Question: I currently have a super simple JQuery banner slider within a website that works as I expected it to.
The only issue that I had hoped to have a text overlay over the slideshow, that stays fixed in position, while the images slide in and out behind it.
The code below is the entire web page, all JQuery is linked in externally.
The effect i'm after is:

Actually making the divs to hold the text is no problem, its getting it to actually sit over the slideshow and display permanently, at current its above the slideshow.
'''
<!DOCTYPE html>
<head>
<title>Matt Salmon Film & Photography</title>
<link rel="stylesheet" type="text/css" href="Style.css">
<link href='http://fonts.googleapis.com/css?family=Offside' rel='stylesheet' type='text/css'>
<link href='http://fonts.googleapis.com/css?family=Acme' rel='stylesheet' type='text/css'>
<!-- include jQuery library -->
<script type="text/javascript" src="http://ajax.googleapis.com/ajax/libs/jquery/1.5/jquery.min.js"></script>
<!-- include Cycle plugin -->
<script type="text/javascript" src="http://cloud.github.com/downloads/malsup/cycle/jquery.cycle.all.latest.js"></script>
<script type="text/javascript">
$(document).ready(function() {
$('.slideshow').cycle({
fx: 'scrollRight', // choose your transition type, ex: fade, scrollUp, shuffle, etc...
speed: 750,
timeout: 5000
});
});
</script>
</head>
<body>
<div id="header">
<div id="headerWrapper">
<div id="logo">
<img src="Images/MattLogo.png">
</div> <!-- End of logo -->
<nav>
<ul>
<li><a href="index.html">about me</a></li>
<li><a href="portfolio.html">portfolio</a></li>
<li><a href="projects.html">projects</a></li>
<li><a href="contact.php">contact me</a></li>
</ul>
</nav>
</div> <!-- End of headerWrapper -->
</div> <!-- End of header -->
<div id="wrapper">
<div id="bannerCaption">
Professional Photography & Film
<div class="slideshow">
<img src="Images/BannerPic2.png" width="1000" height="400" />
<img src="Images/BannerPic1.png" width="1000" height="400" />
</div> <!-- End of banner -->
</div> <!-- End of bannerCaption -->
</div> <!-- End of wrapper -->
</body>
<footer>
</footer>
</html>
'''
CSS That relates to the slideshow:
'''
.slideshow {width: 1000px; margin: 0 auto; float:left; }
.slideshow img { background-color: #eee; }
#bannerCaption
{
position: absolute;
}
'''
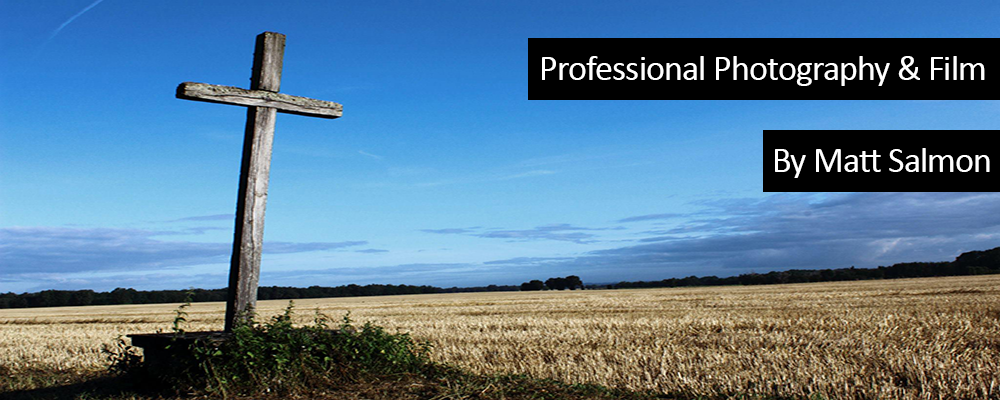
Answer: I had to change your markup a little bit and you need to do some more work on it as it is not great at the moment.
<URL>
'''
#wrapper {
width:1000px;
position:relative;
}
#bannerCaption {
position: absolute;
z-index:99;
right:0;
top:100px;
}
'''